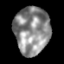
Tissue: lung
Cell type: Myeloid cells
Senescence score: 0.2232
Nuclear area (px): 1637
Mean DAPI intensity: 140.229